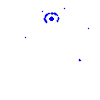
Particle: kaon